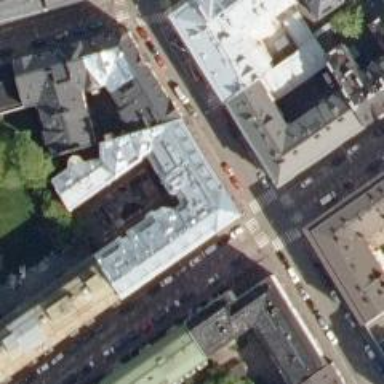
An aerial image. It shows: Part of building.